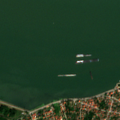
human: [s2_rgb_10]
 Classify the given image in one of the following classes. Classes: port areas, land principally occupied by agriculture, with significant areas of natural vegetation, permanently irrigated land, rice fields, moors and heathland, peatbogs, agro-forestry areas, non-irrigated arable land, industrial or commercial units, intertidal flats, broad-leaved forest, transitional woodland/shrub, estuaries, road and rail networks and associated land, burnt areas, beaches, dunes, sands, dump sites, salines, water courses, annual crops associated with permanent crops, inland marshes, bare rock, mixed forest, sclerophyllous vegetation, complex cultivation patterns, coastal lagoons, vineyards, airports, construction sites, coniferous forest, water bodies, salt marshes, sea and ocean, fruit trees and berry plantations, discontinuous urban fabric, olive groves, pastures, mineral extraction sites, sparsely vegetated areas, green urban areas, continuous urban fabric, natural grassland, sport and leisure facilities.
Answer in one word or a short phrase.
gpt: discontinuous urban fabric, complex cultivation patterns, water courses